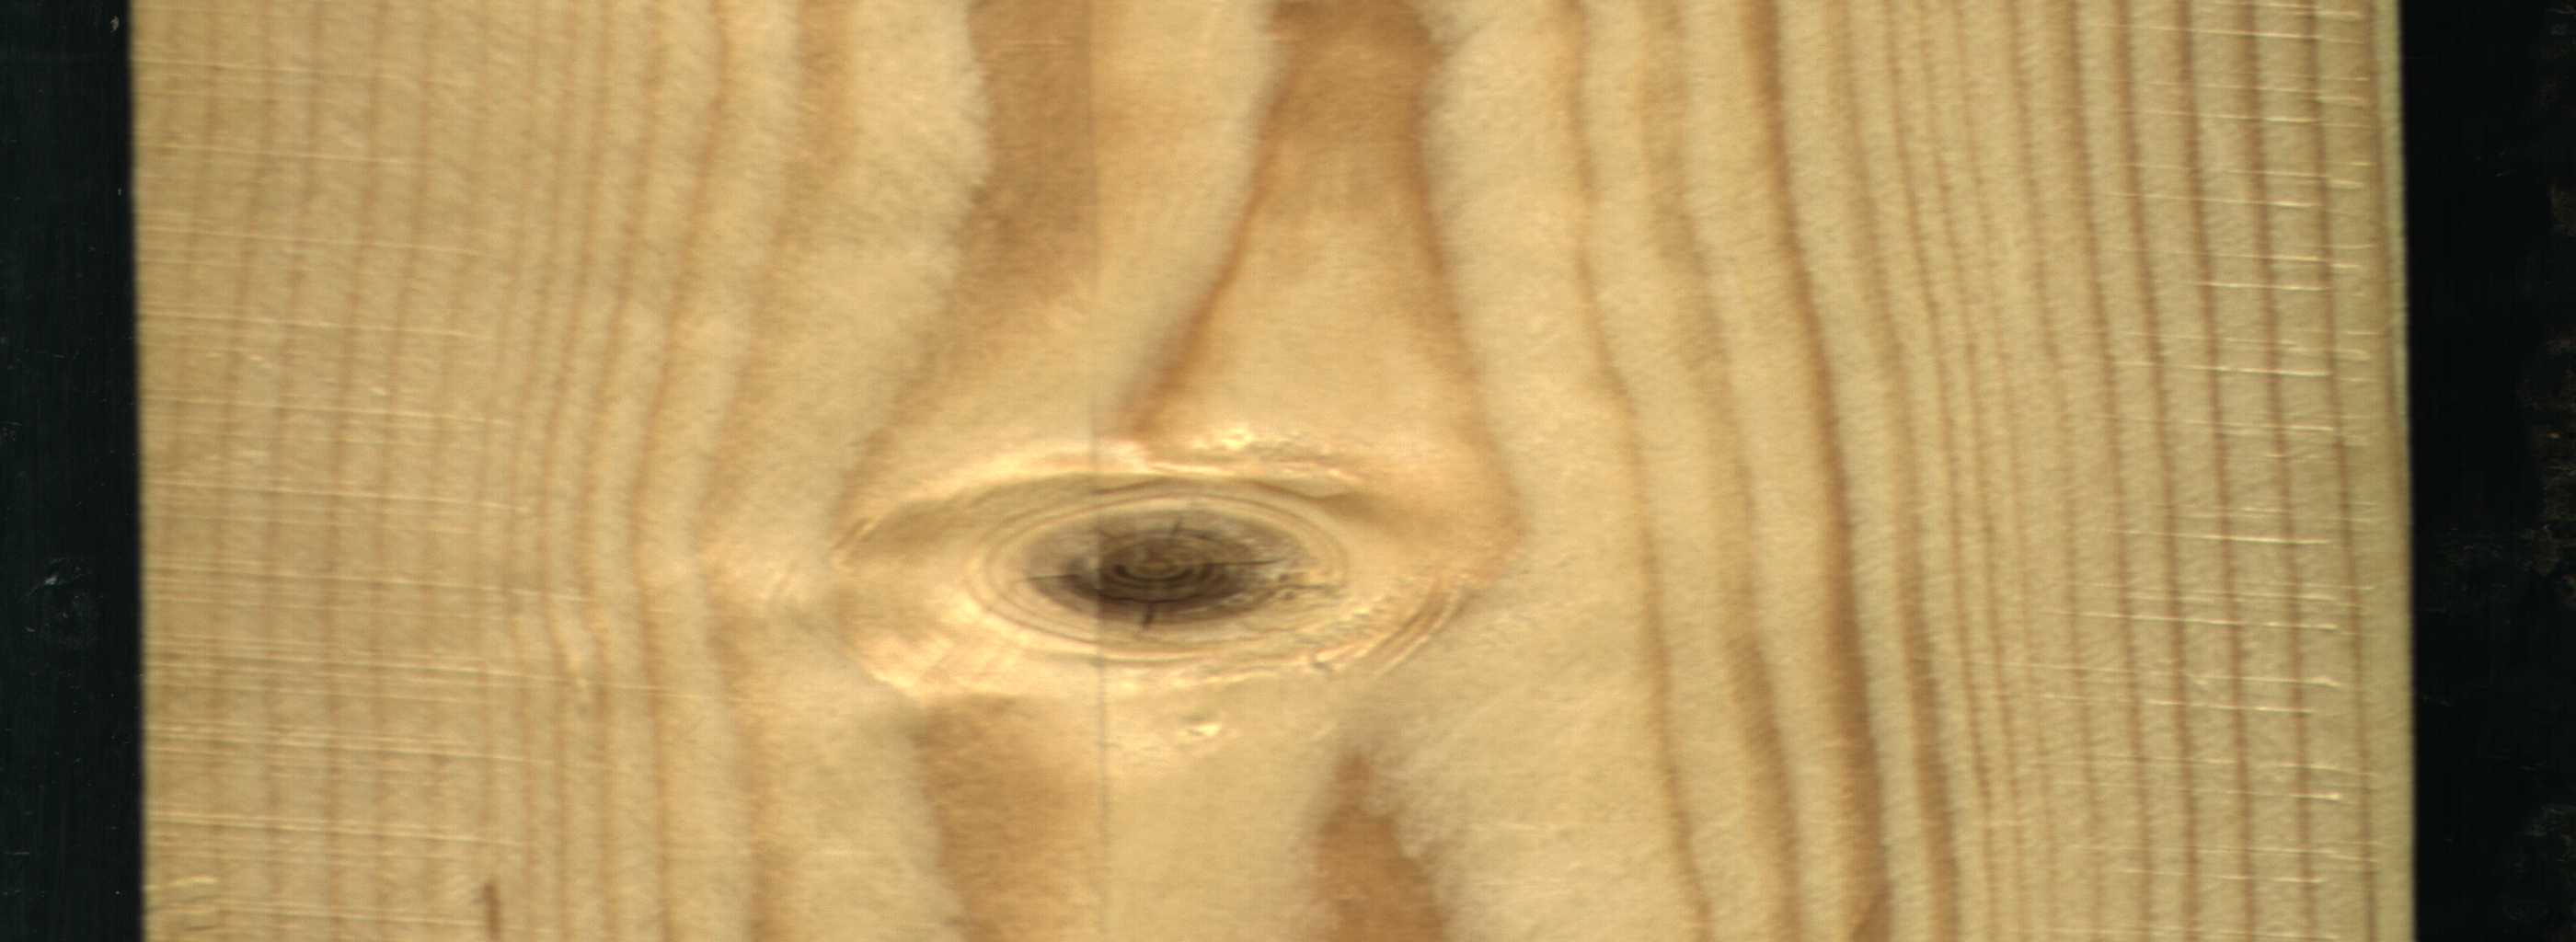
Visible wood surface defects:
Live_Knot